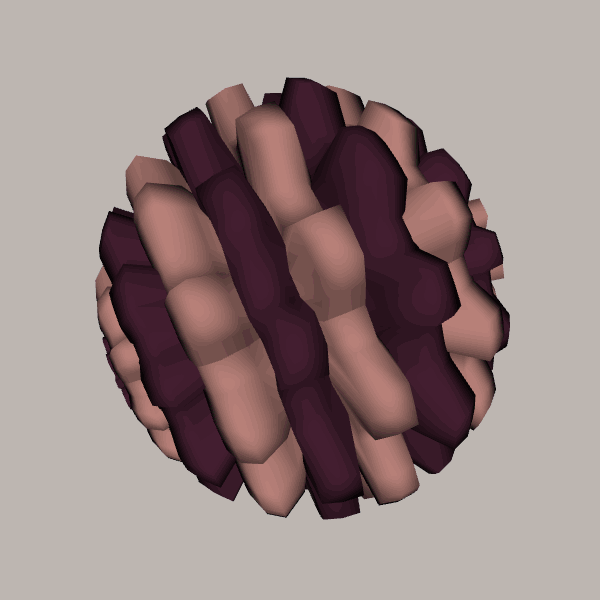
Background: light